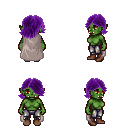
a pixel art fantasy rpg character, female body template, orc, green skin, gray cape, metal pants, purple swoop hairstyle, brown shoes, four views (front, back, left, right), 2x2 character sprite sheet, small pixel art, hard edges, no anti-aliasing